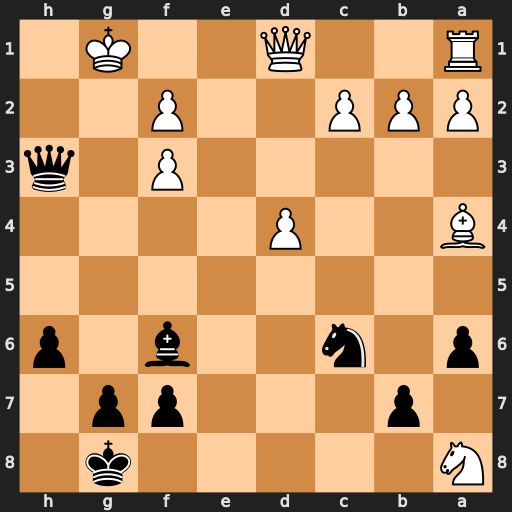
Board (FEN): N5k1/1p3pp1/p1n2b1p/8/B2P4/5P1q/PPP2P2/R2Q2K1
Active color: b
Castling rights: -
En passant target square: -
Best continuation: Nxd4 Bd7 Nxf3+ Qxf3 Qxf3